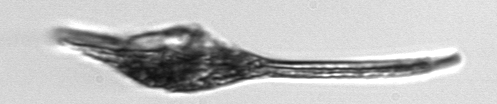
Label: Tripos_lineatus